Aerial crown-view tile of a tropical tree (Barro Colorado Island, Panama), acquired 20250124:
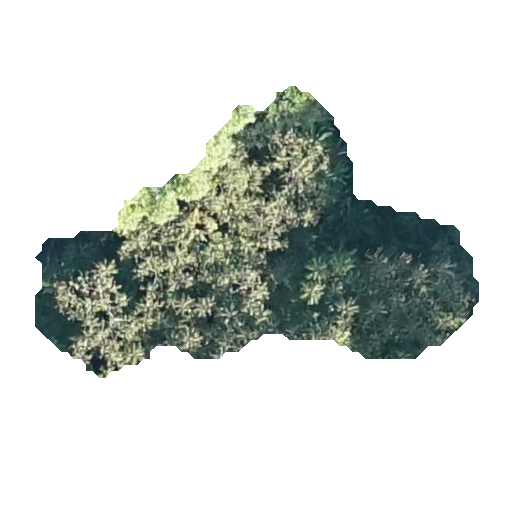
Species: Spondias mombin
GBIF accepted scientific name: Spondias mombin
Crown area: 110.11 m²